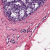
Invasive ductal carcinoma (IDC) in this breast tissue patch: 0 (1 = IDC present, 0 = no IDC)